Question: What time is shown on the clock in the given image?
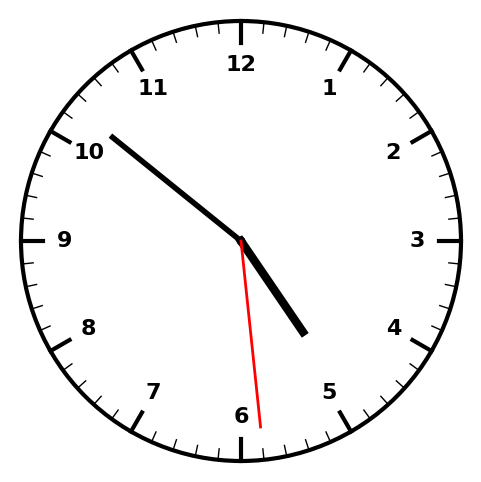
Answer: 04:51:29